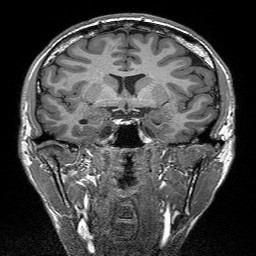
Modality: T1w
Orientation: sagittal
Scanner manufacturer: siemens
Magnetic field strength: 3 T
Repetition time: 2.3 s